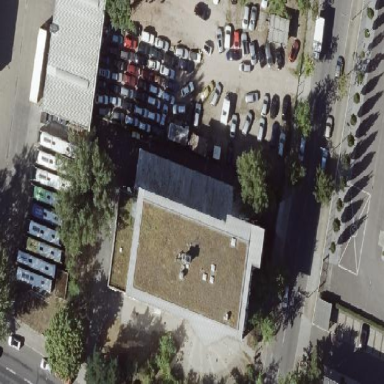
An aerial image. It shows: View of roof of building.